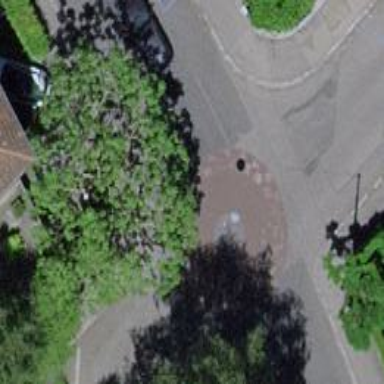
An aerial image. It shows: Traffic calming table.